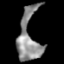
Tissue: lung
Cell type: Epithelial cells
Senescence score: 0.2276
Nuclear area (px): 968
Mean DAPI intensity: 139.043